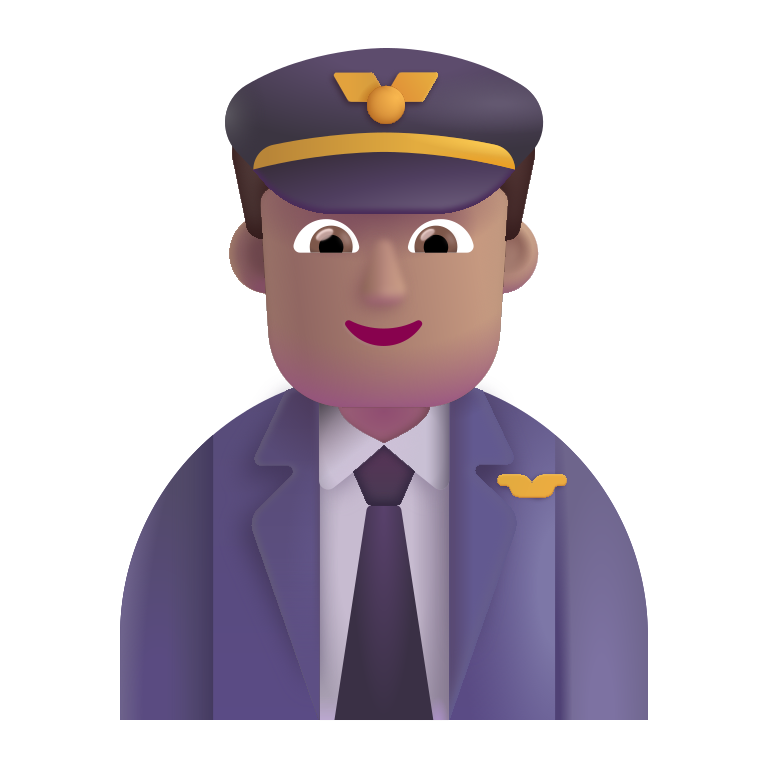
man pilot color